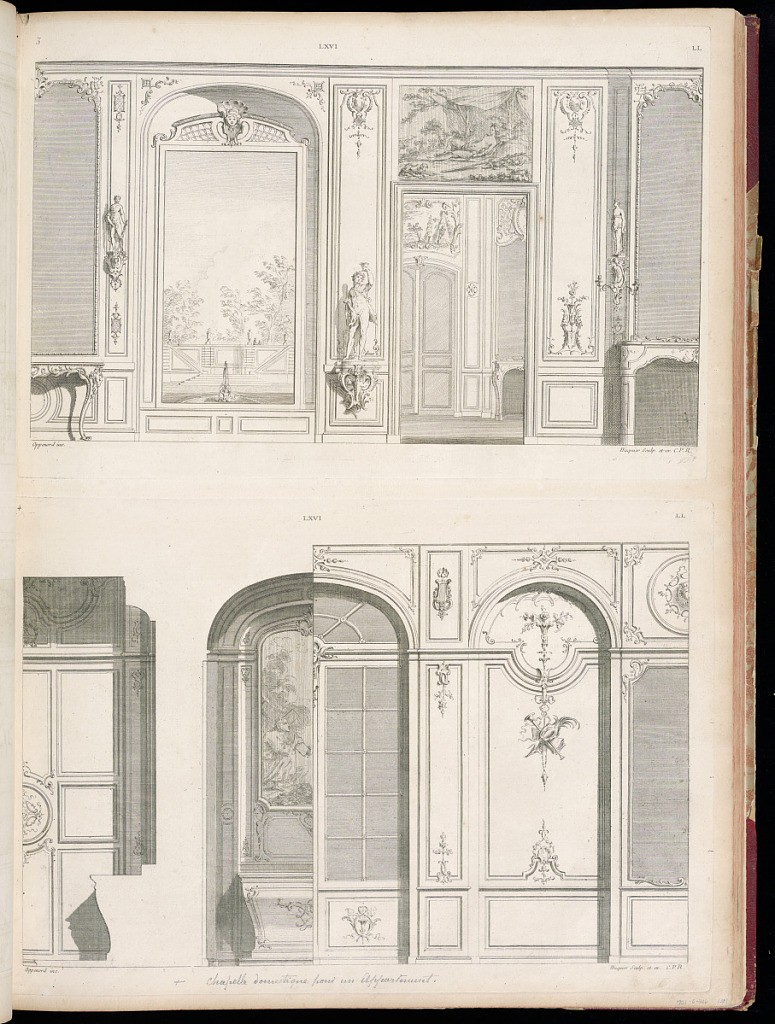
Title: Elevations of Apartment Interiors
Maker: Gilles-Marie Oppenord, French, 1672–1742
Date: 1749-1761
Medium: Etching and engraving on laid paper
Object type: Bound print
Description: Page with two plates, printed one above the other. Both plates offer elevations of interiors decorated with chimneypieces, mirrors, panels carved with cartouches and trophies, overdoor paintings, and views into exterior gardens; the top panel also includes small sculptures on consoles and brackets. The lower panel offers a split design of a recessed niche.The plates are signed and numbered.